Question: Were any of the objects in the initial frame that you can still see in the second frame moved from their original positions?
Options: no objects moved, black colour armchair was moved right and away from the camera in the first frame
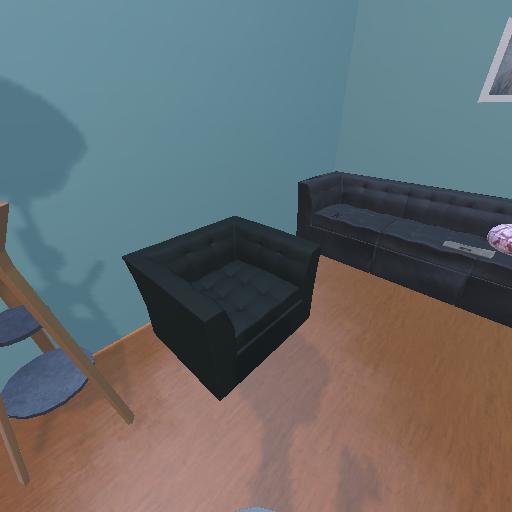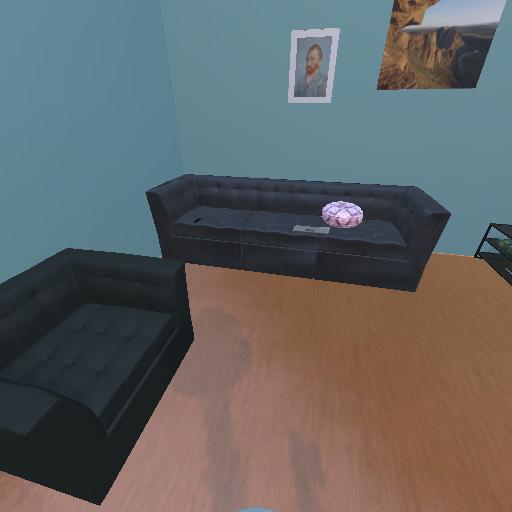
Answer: no objects moved